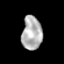
Tissue: prostate
Cell type: Fibroblasts
Senescence score: 0.7185
Nuclear area (px): 661
Mean DAPI intensity: 178.971